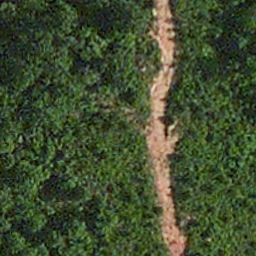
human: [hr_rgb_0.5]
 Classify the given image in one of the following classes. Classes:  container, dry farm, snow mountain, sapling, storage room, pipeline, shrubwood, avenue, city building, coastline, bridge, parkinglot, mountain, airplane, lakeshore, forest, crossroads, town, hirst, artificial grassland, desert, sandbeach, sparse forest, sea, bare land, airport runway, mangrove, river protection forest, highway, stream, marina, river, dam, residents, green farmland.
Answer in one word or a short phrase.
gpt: avenue